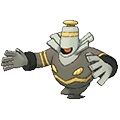
Pok\u00e9mon: dusknoir